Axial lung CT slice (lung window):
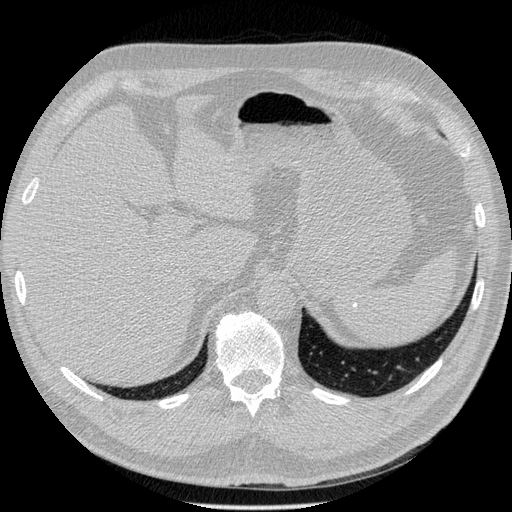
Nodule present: no